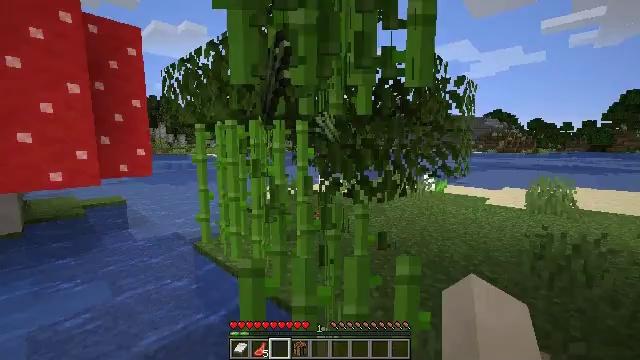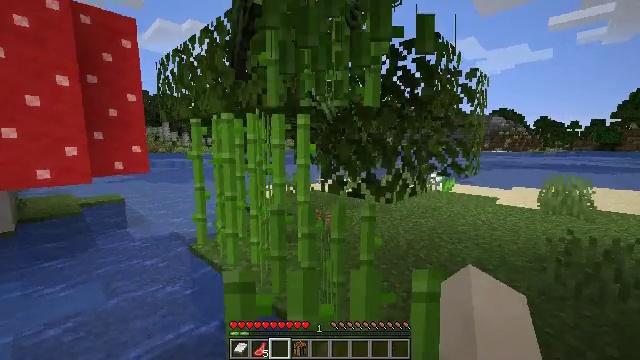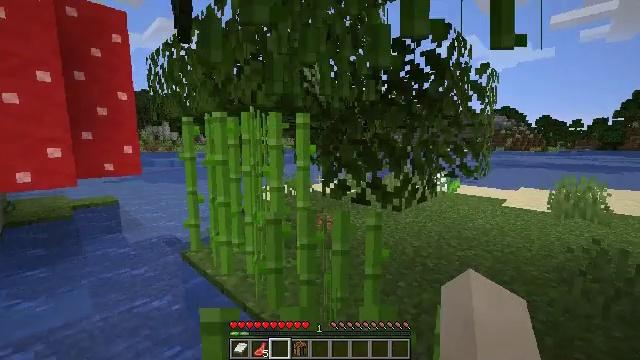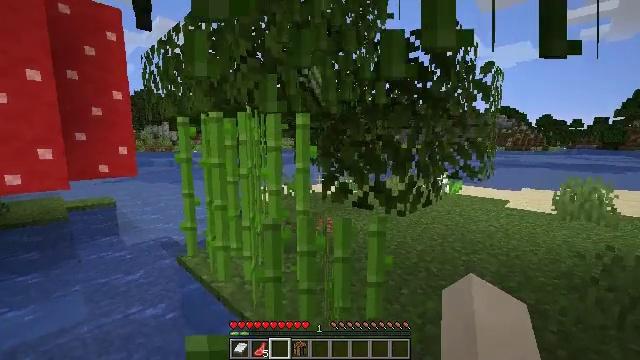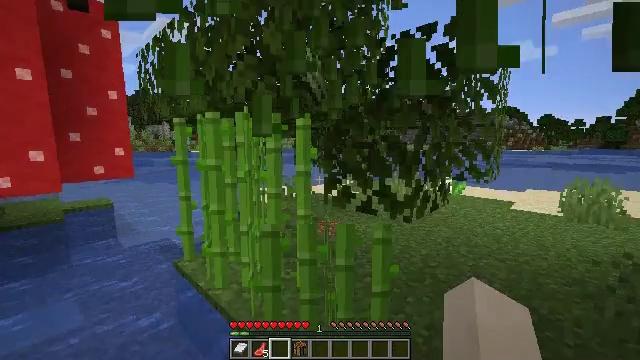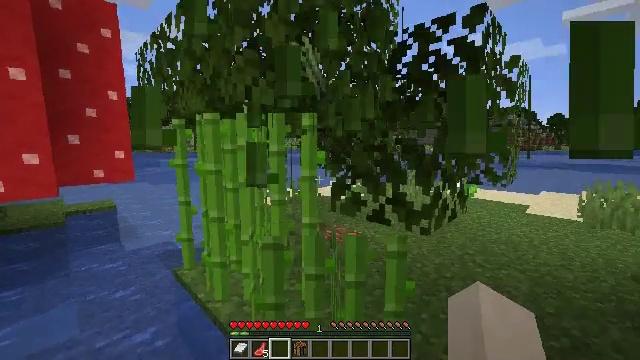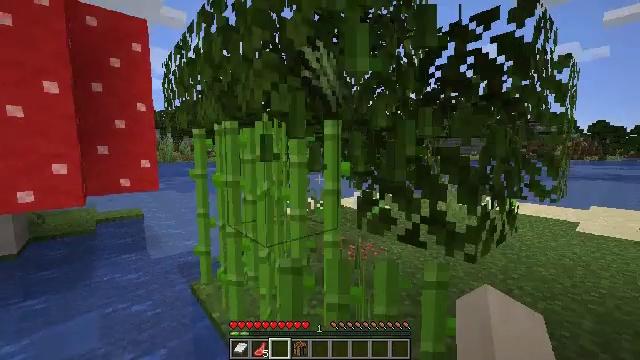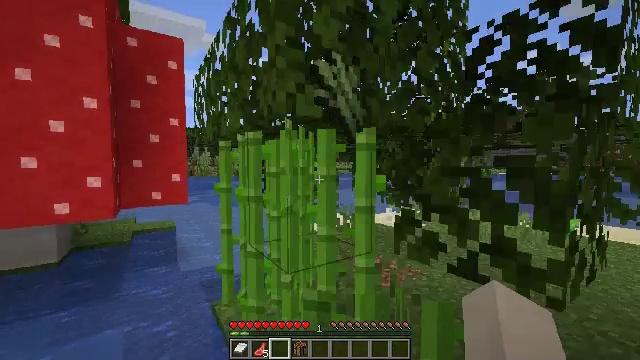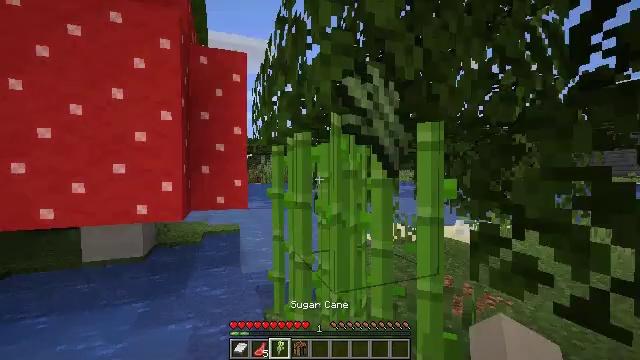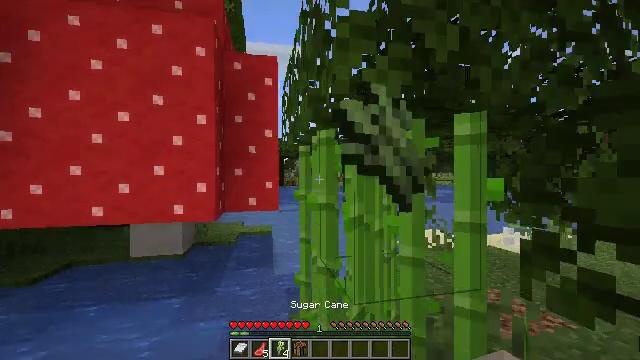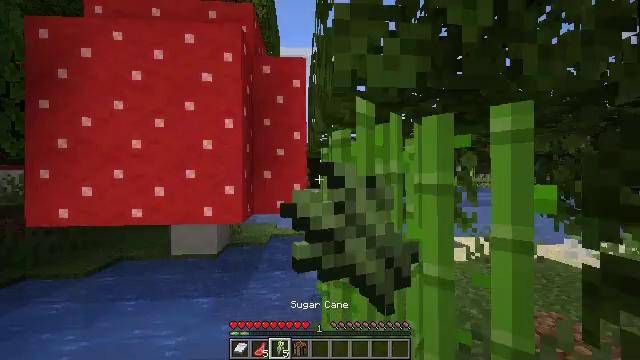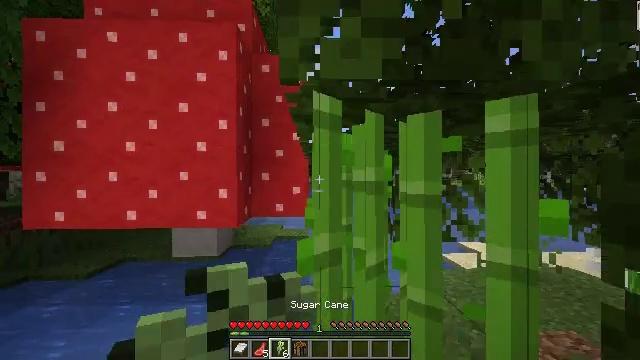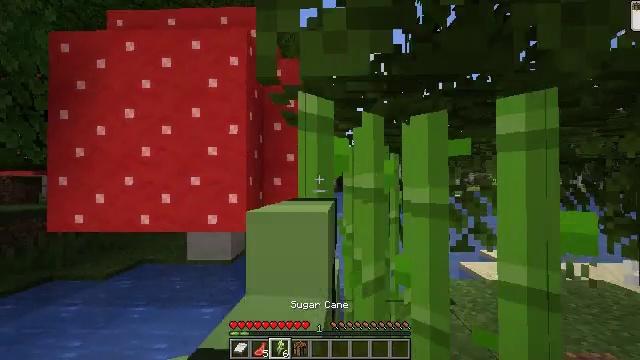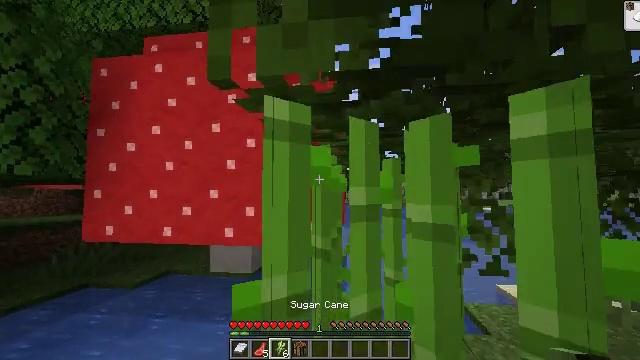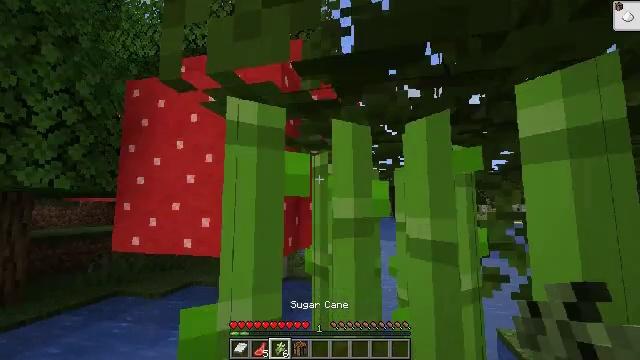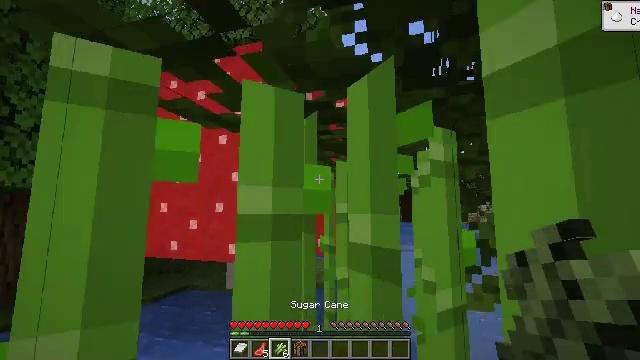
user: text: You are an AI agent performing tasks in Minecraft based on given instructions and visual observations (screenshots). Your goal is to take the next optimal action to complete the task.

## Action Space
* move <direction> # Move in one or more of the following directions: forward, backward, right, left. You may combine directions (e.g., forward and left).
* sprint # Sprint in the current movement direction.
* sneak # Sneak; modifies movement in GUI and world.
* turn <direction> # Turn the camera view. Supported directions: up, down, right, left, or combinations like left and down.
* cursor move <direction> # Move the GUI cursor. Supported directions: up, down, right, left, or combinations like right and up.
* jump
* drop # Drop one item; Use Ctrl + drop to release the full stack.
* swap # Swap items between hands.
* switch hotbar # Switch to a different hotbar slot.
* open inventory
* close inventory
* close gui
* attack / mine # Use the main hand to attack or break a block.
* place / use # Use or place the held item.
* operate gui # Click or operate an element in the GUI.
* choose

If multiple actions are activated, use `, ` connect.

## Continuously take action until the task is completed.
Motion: motion action
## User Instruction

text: Chop down the red mushroom block.
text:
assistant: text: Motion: move forward
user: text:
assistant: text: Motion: move forward
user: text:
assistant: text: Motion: move forward
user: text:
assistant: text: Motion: move forward
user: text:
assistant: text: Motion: move forward, turn left
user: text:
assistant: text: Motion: move forward, turn left and up
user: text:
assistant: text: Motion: move forward, turn left and up
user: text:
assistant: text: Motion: move forward and move right, turn left and up
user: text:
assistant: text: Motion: move forward and move right, turn left
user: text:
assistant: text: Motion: move forward and move right, turn left
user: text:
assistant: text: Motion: move forward and move right, turn left
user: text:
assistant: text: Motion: move forward and move right, turn left
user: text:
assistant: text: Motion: move forward and move right, turn left and up
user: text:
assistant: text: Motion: move forward and move right, turn left and up
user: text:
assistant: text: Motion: move forward, turn left
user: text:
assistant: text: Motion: move forward
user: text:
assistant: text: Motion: move forward, turn left
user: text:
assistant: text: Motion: move forward, turn left
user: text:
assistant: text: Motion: move forward, turn left
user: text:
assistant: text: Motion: move forward
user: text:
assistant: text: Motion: move forward
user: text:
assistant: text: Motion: move forward
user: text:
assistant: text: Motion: move forward and move left
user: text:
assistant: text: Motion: move forward and move left
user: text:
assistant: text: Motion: move forward and move left
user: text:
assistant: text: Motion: turn right and up, attack / mine
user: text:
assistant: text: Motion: turn up, attack / mine
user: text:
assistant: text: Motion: turn up, attack / mine
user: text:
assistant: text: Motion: turn left and up, attack / mine
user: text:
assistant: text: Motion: attack / mine